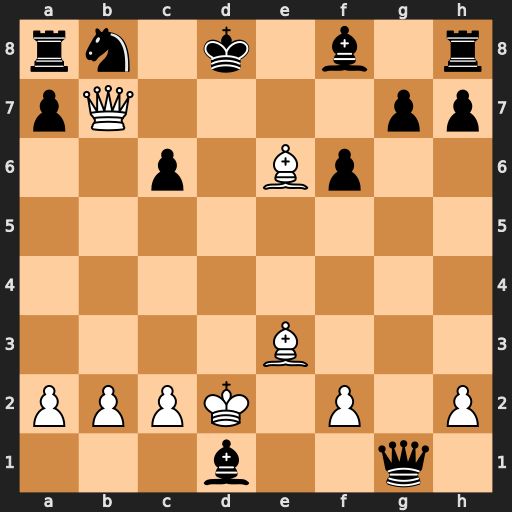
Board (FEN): rn1k1b1r/pQ4pp/2p1Bp2/8/8/4B3/PPPK1P1P/3b2q1
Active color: w
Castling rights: -
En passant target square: -
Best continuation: Qc8+ Ke7 Bc5#